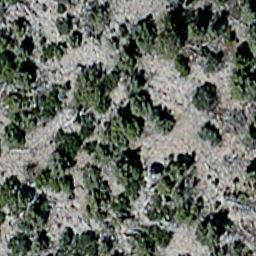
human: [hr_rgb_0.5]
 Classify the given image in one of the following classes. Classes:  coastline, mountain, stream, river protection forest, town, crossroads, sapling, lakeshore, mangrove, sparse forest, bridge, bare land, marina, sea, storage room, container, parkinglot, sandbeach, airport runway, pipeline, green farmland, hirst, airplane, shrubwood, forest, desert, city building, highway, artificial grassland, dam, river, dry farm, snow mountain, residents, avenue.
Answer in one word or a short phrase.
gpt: sparse forest